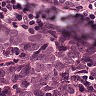
Metastatic tissue present: yes